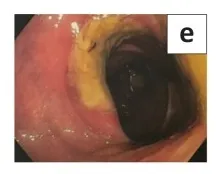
Necrotic mucosa.
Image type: endoscopy (gi_endoscopy)